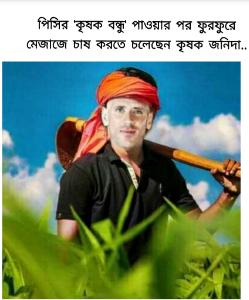
Text: পিসির কৃষক বন্ধু পাওয়ার পর ফুরফুরে মেজাজে চাস করতে চলেছেন কৃষক জনি দা
Label: Non Hate